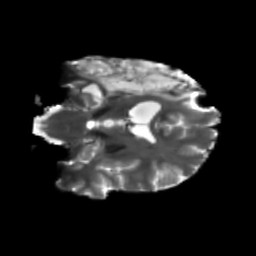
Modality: T2w
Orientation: coronal
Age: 27
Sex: female
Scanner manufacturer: siemens
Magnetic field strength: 3 T
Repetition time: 5.47 s
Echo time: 0.0854 s